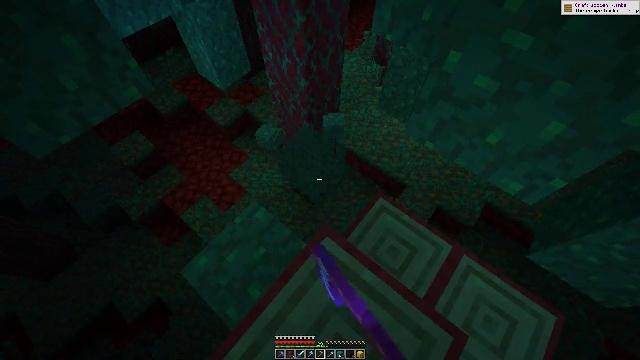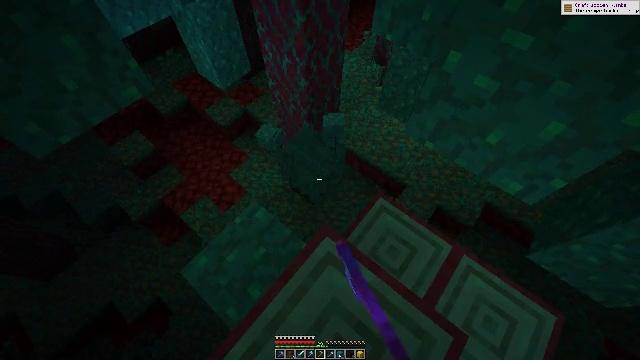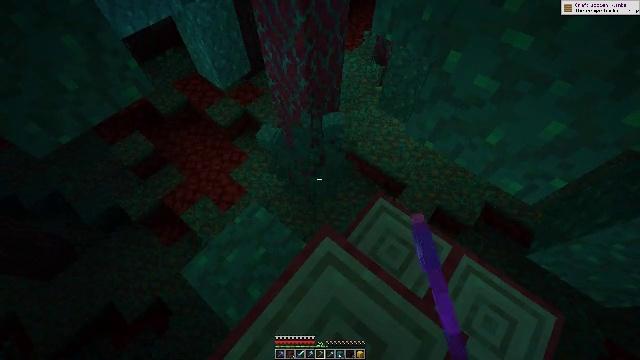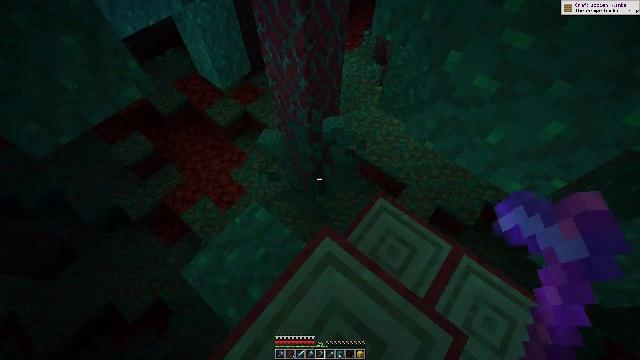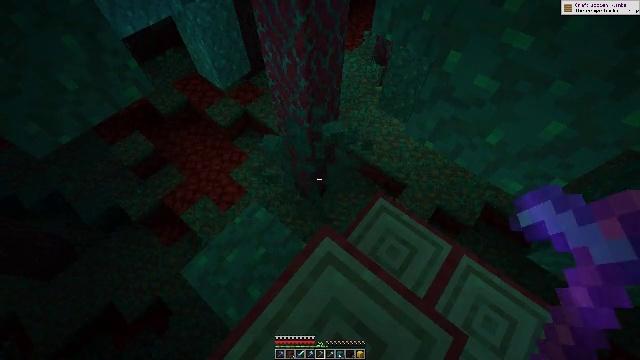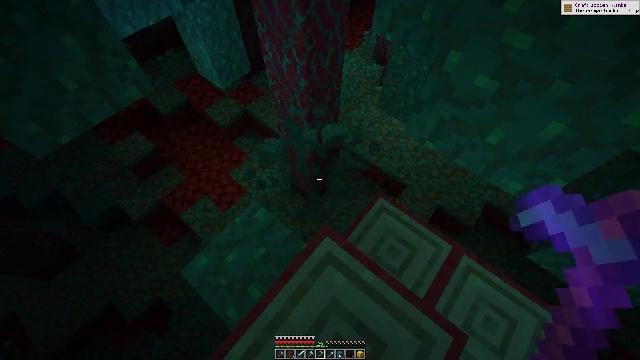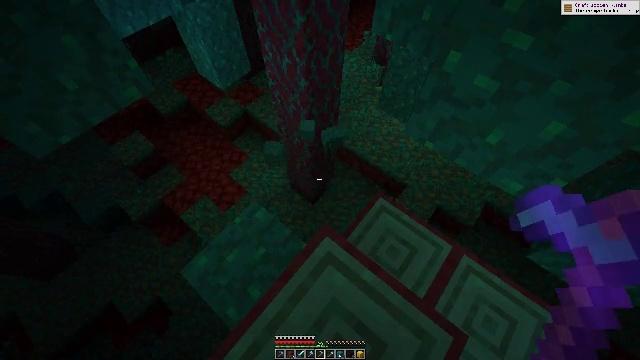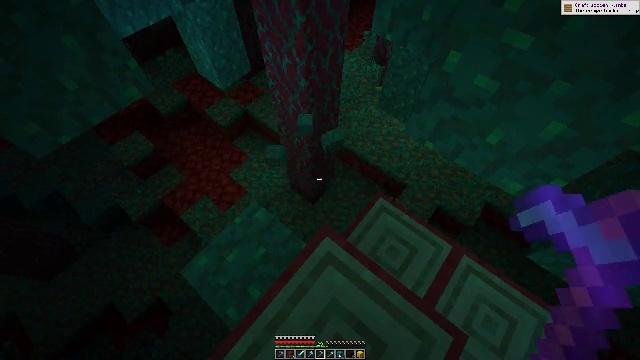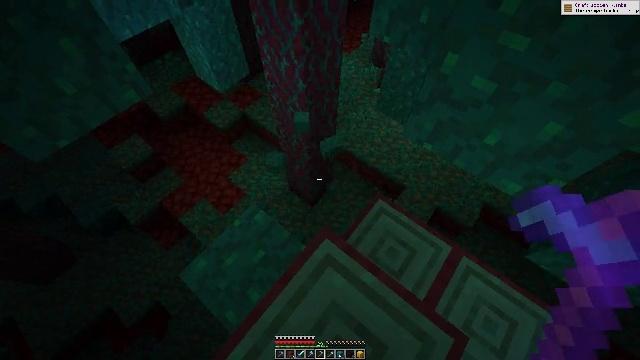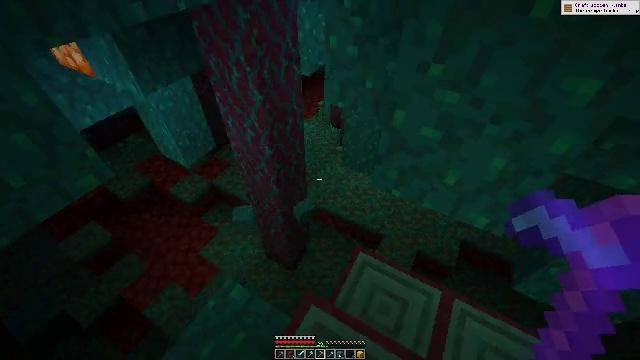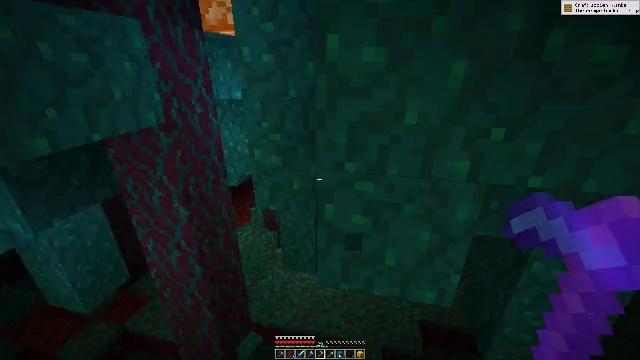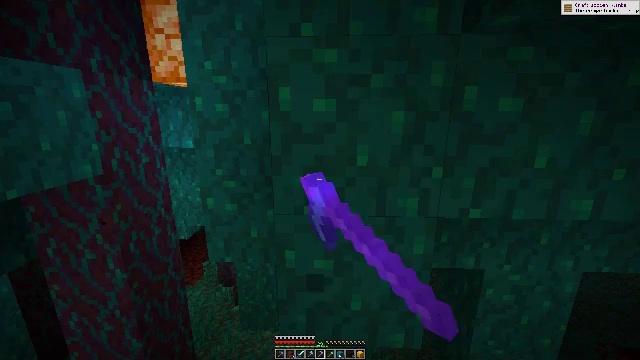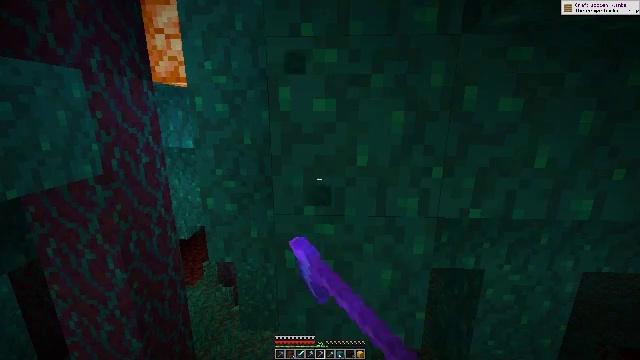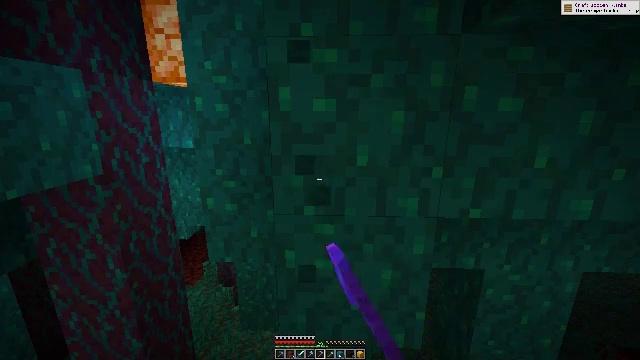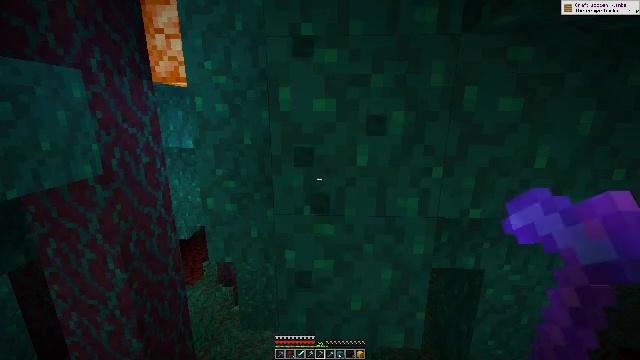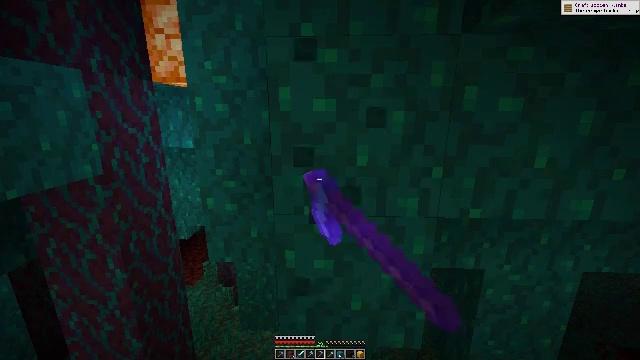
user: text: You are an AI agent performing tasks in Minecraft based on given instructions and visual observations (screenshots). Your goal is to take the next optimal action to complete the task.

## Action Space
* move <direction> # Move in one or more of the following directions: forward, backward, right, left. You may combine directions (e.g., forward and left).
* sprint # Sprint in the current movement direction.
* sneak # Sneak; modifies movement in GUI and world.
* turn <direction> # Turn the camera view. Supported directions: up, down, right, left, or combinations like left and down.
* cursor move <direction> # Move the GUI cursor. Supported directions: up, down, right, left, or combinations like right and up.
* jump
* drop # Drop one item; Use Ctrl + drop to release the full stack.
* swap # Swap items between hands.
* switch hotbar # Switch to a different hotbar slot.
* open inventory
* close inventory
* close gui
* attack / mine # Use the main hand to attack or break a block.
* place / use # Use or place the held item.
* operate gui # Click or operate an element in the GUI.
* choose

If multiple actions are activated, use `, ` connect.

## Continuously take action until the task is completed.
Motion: motion action
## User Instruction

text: Break the warped wart block.
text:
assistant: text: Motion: attack / mine
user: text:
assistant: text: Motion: attack / mine
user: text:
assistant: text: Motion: attack / mine
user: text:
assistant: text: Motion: attack / mine
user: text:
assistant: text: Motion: attack / mine
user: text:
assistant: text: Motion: attack / mine
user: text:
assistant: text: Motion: attack / mine
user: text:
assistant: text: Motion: attack / mine
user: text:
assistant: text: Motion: turn right and up, attack / mine
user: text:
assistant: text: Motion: turn right and up, attack / mine
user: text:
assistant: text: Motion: turn right and up, attack / mine
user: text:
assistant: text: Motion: attack / mine
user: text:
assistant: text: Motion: attack / mine
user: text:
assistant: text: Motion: attack / mine
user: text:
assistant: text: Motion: attack / mine
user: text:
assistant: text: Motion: attack / mine
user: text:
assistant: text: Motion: attack / mine
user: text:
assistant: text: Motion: attack / mine
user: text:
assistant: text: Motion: turn up, attack / mine
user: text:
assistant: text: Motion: turn right and up, attack / mine
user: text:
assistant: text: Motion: turn up, attack / mine
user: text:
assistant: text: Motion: turn up, attack / mine
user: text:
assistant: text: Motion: turn up, attack / mine
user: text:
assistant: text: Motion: turn up, attack / mine
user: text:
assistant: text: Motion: turn up, attack / mine
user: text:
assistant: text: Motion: turn up, attack / mine
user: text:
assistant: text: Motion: attack / mine
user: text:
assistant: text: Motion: attack / mine
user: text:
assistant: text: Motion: attack / mine
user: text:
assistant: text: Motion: turn up, attack / mine